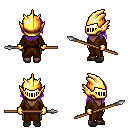
a pixel art fantasy rpg character, female body template, human, dark skin, brown robe, teal pants, purple long hairstyle, gold helm, gold gloves, gray slippers, spear, four views (front, back, left, right), 2x2 character sprite sheet, small pixel art, hard edges, no anti-aliasing